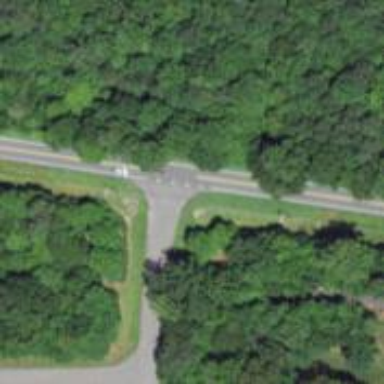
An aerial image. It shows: Road with stop sign.